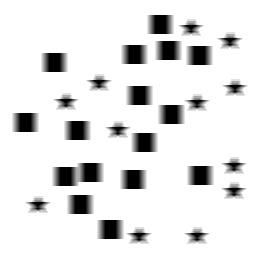
Squares: 16
Triangles: 0
Stars: 12
Total shapes: 28